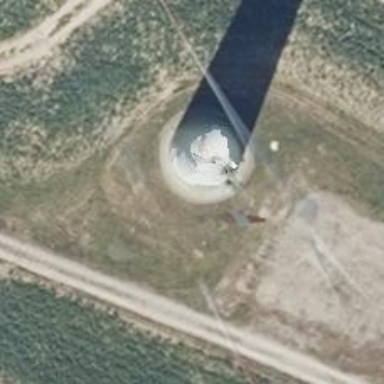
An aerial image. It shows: Wind generator in the form of horizontal axis wind turbine.